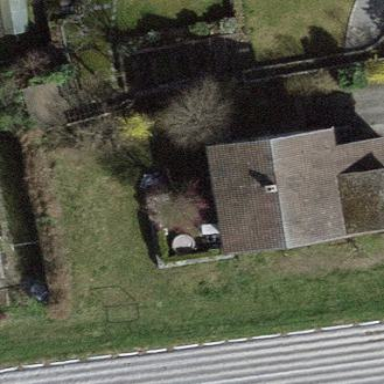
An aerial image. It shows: Residential house.